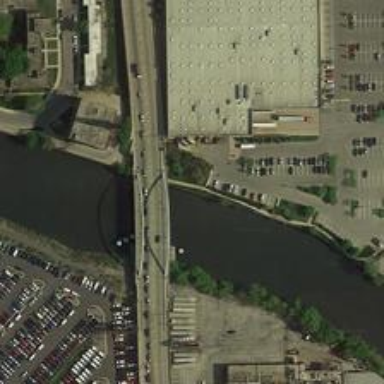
The bridge across the river connects the huge factory with the parking lot closely .